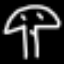
Label: mushroom